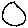
Label: circle